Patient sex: M
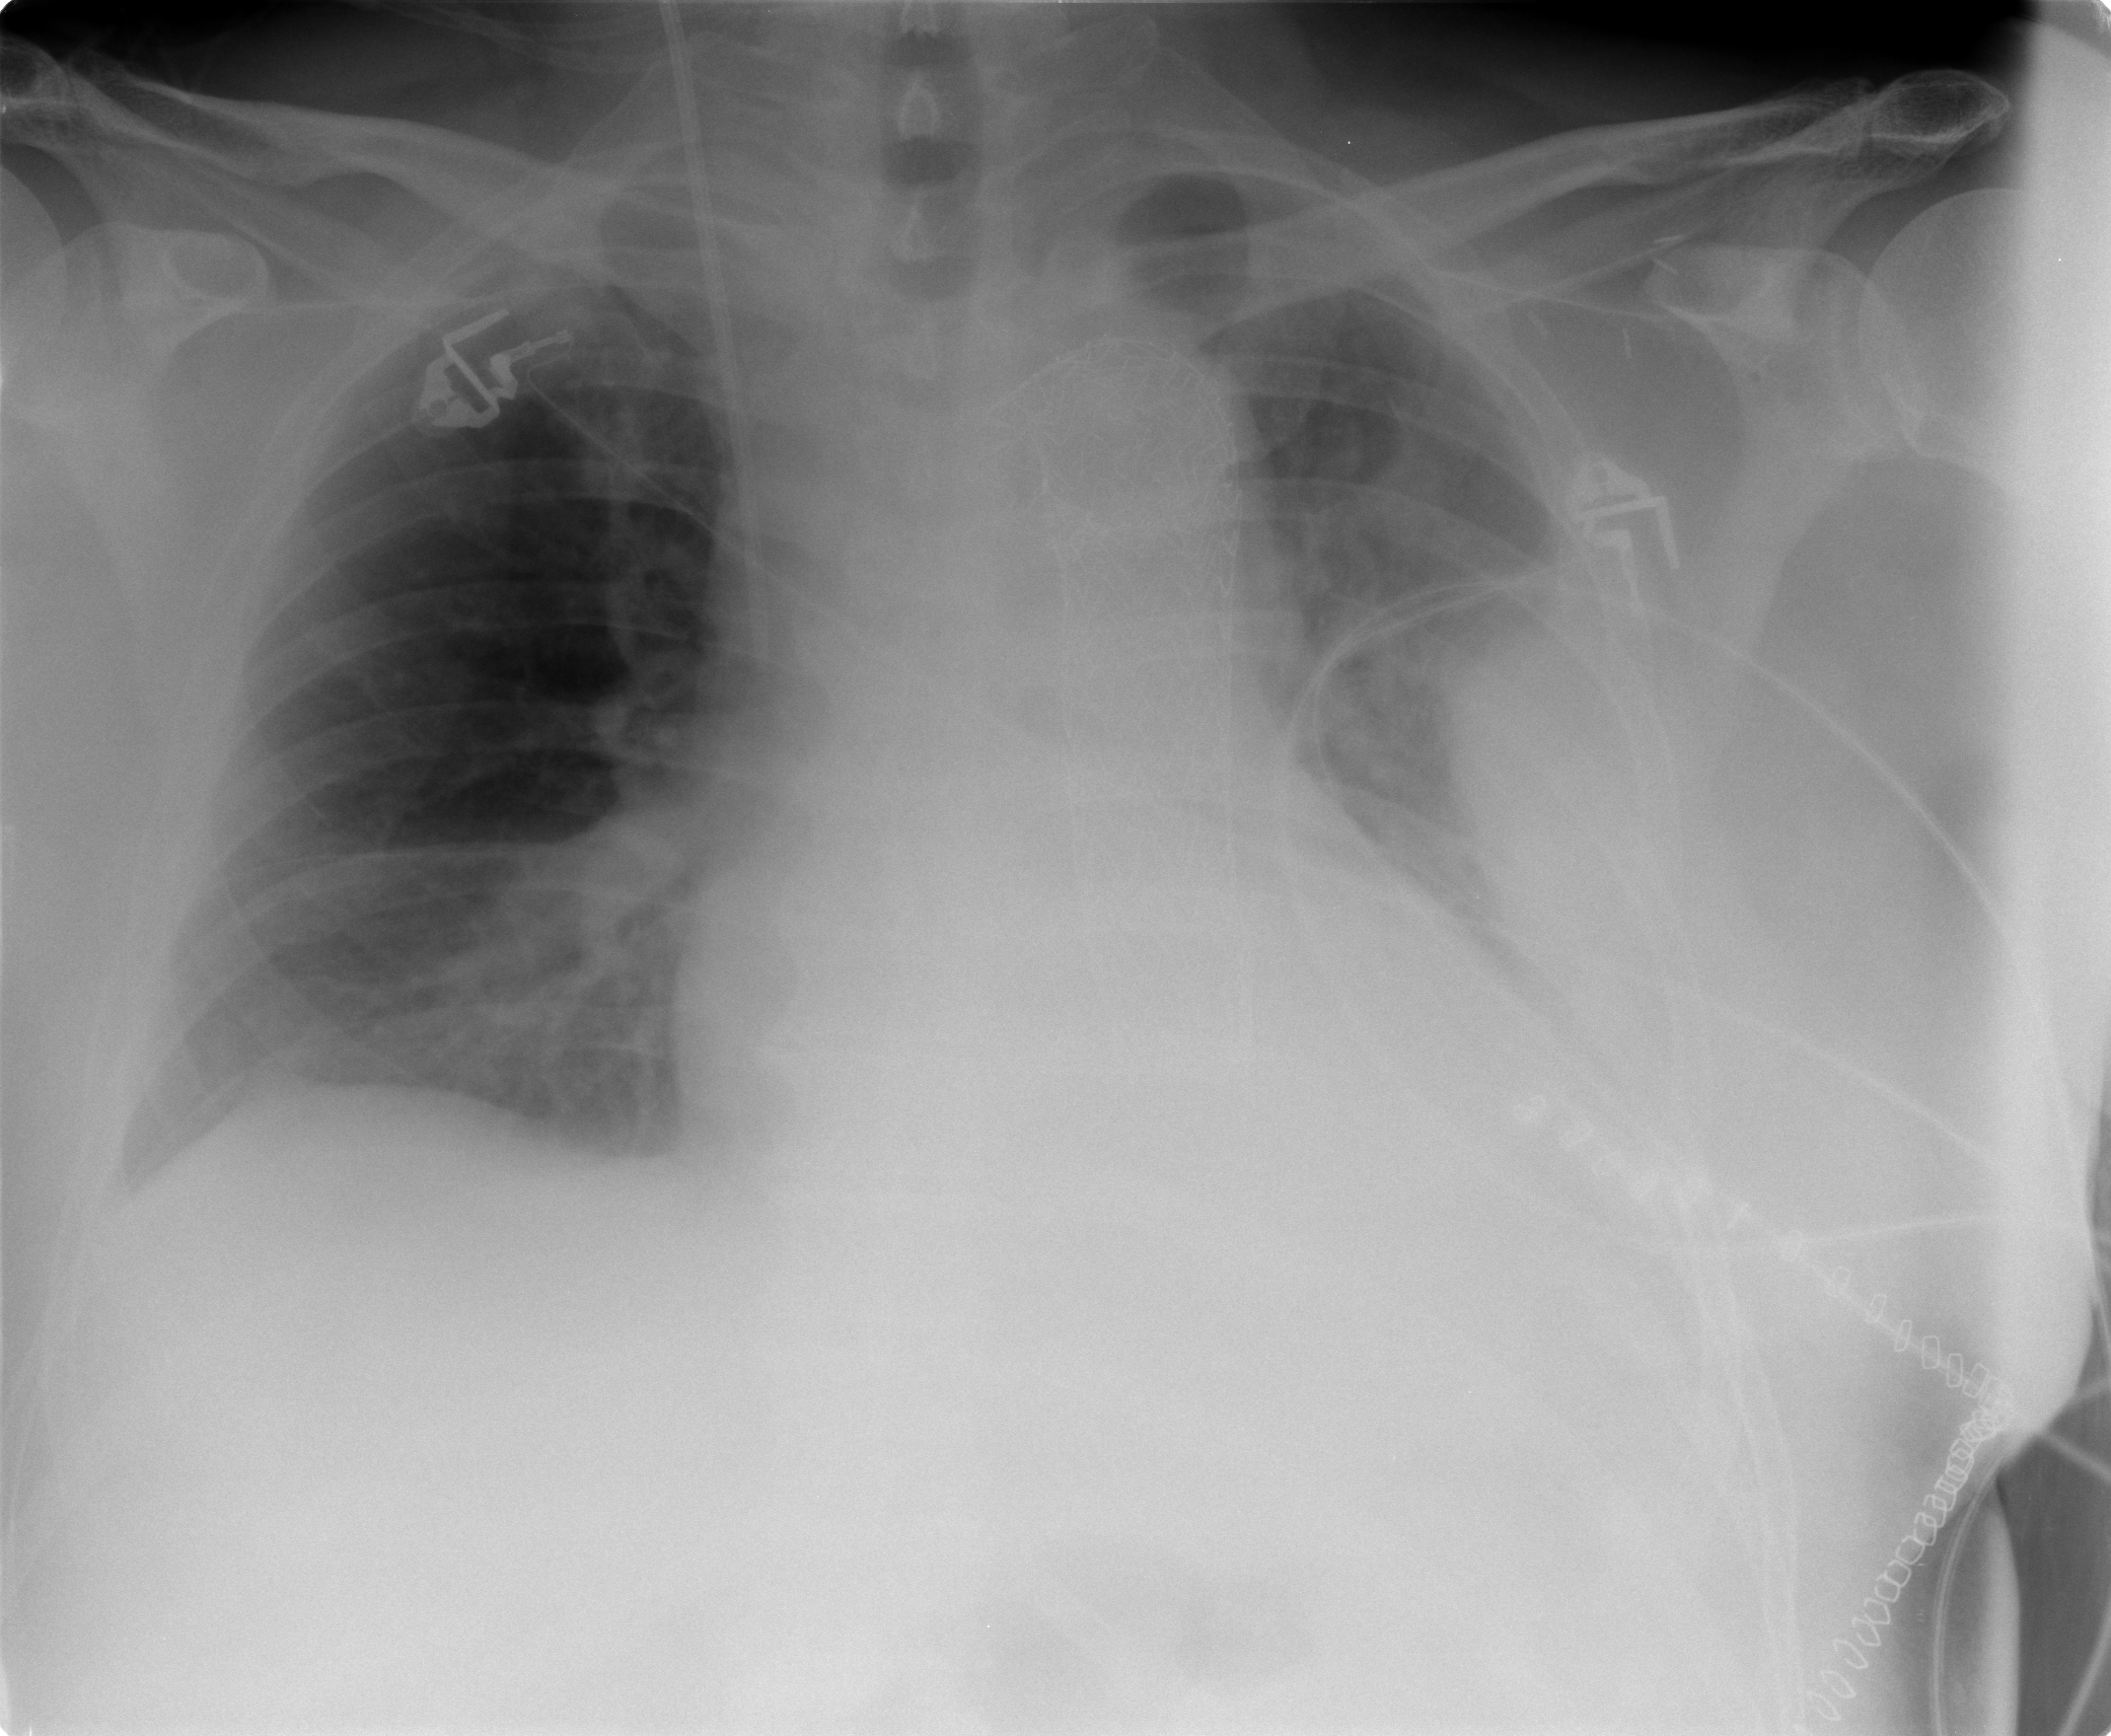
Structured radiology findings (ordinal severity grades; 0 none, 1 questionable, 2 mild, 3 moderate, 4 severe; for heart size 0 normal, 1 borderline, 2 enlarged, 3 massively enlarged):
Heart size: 2
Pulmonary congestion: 2
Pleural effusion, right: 0
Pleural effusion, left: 2
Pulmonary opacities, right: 0
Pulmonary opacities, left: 1
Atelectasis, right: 2
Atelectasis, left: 2